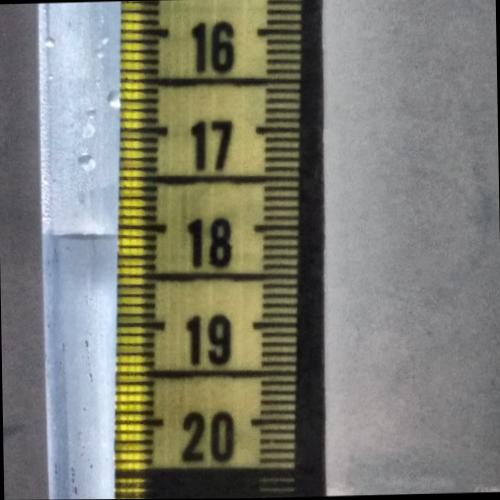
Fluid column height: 18.1 cm